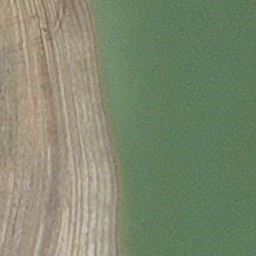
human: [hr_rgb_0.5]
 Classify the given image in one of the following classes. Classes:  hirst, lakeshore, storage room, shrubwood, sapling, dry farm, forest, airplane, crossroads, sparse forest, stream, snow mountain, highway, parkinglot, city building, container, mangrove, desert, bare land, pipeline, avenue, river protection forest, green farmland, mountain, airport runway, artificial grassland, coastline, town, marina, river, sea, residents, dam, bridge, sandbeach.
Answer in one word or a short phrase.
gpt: hirst